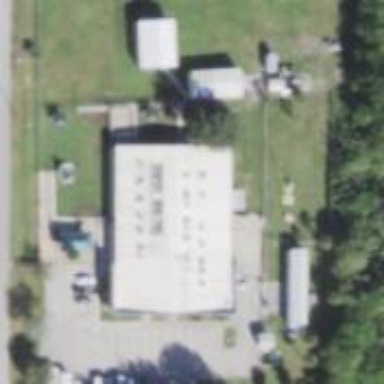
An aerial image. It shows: Animal shelter.